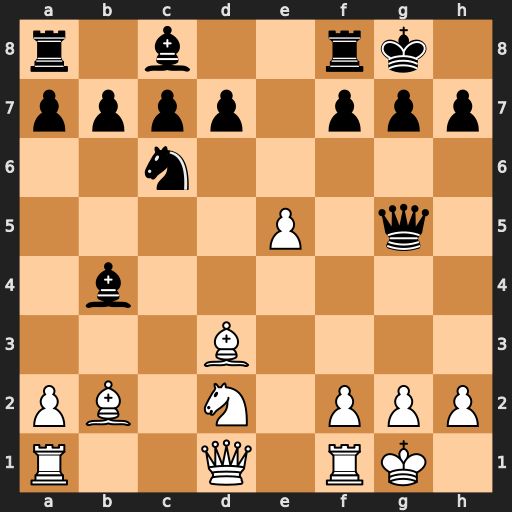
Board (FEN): r1b2rk1/pppp1ppp/2n5/4P1q1/1b6/3B4/PB1N1PPP/R2Q1RK1
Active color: w
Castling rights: -
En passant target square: -
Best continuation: Ne4 Qh4 g3 Qh3 Ng5